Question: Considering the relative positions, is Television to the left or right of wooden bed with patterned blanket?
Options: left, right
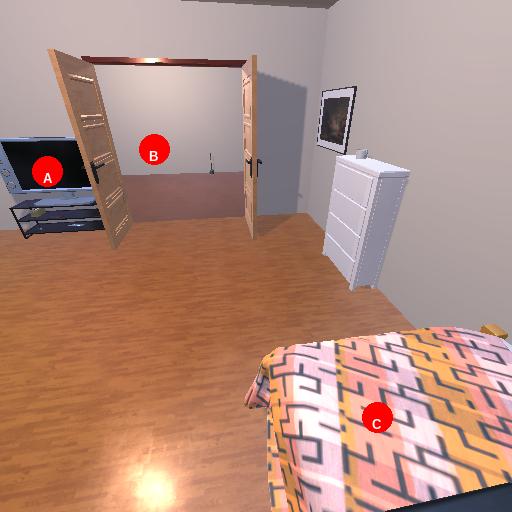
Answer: left